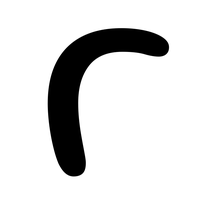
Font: Gluten_Light